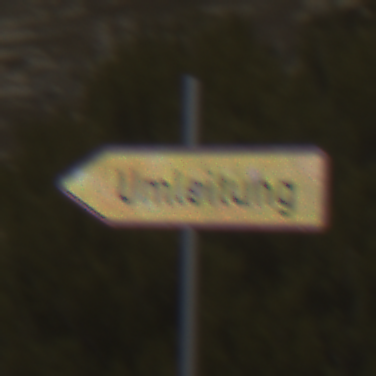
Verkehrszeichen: UmleitungswegweiserLinksweisend
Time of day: Midday
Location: Outdoor (Nature)
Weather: Clear
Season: NotSpecified
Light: Natural